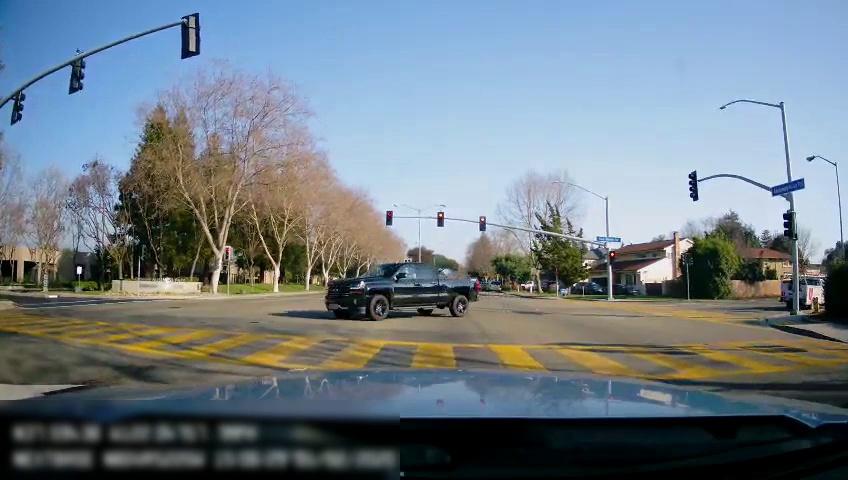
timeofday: Day
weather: Sunny
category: Drivable Space
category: Vehicles | SUV
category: Vehicles | Car
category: Vehicles | Truck
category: Vehicles | Truck
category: Vehicles | SUV
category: Vehicles | Truck
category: Vehicles | SUV
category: Traffic | Lights
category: Traffic | Lights
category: Traffic | Lights
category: Traffic | Lights
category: Traffic | Lights
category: Traffic | Lights
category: Traffic | Lights
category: Traffic | Signs
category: Traffic | Signs
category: Traffic | Lights
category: Traffic | Lights
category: Traffic | Lights
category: Traffic | Signs
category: Traffic | Lights
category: Traffic | Lights